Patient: sex M, age 46
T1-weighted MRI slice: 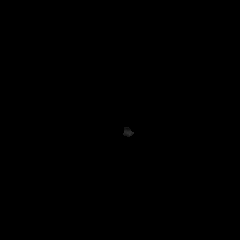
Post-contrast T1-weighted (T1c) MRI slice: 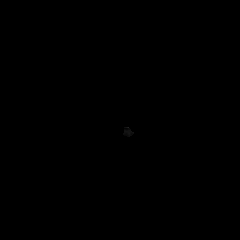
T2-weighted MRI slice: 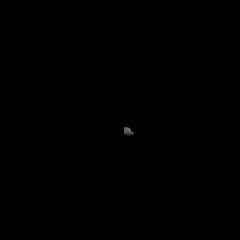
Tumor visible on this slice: no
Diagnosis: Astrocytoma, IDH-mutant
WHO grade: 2